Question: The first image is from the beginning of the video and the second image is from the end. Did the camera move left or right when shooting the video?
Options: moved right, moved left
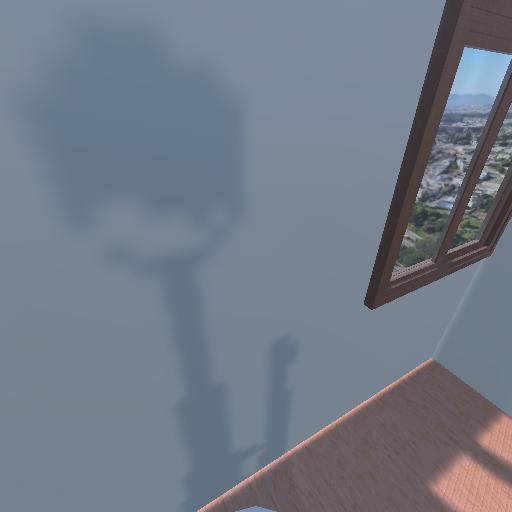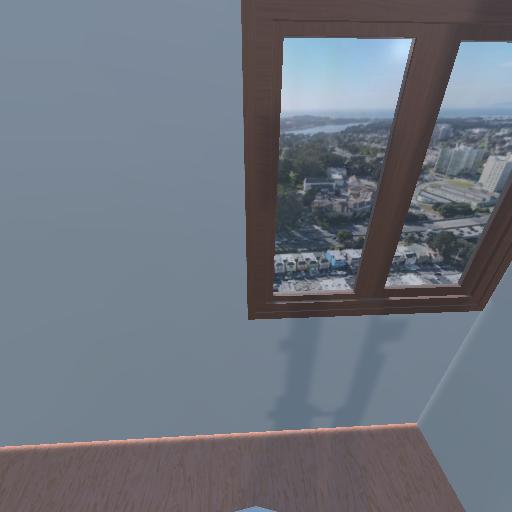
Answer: moved right